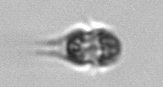
Label: Mesodinium